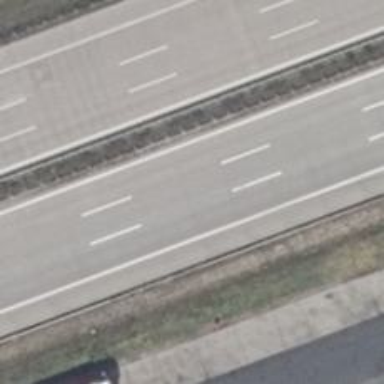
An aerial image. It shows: Motorway with concrete surface.